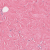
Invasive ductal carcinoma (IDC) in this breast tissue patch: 0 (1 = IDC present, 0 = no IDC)